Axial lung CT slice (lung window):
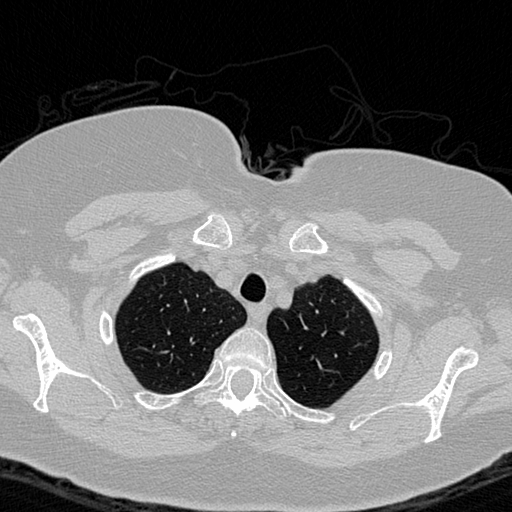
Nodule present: no